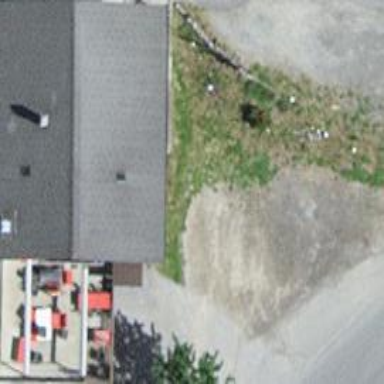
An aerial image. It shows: Restaurant building.